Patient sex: M
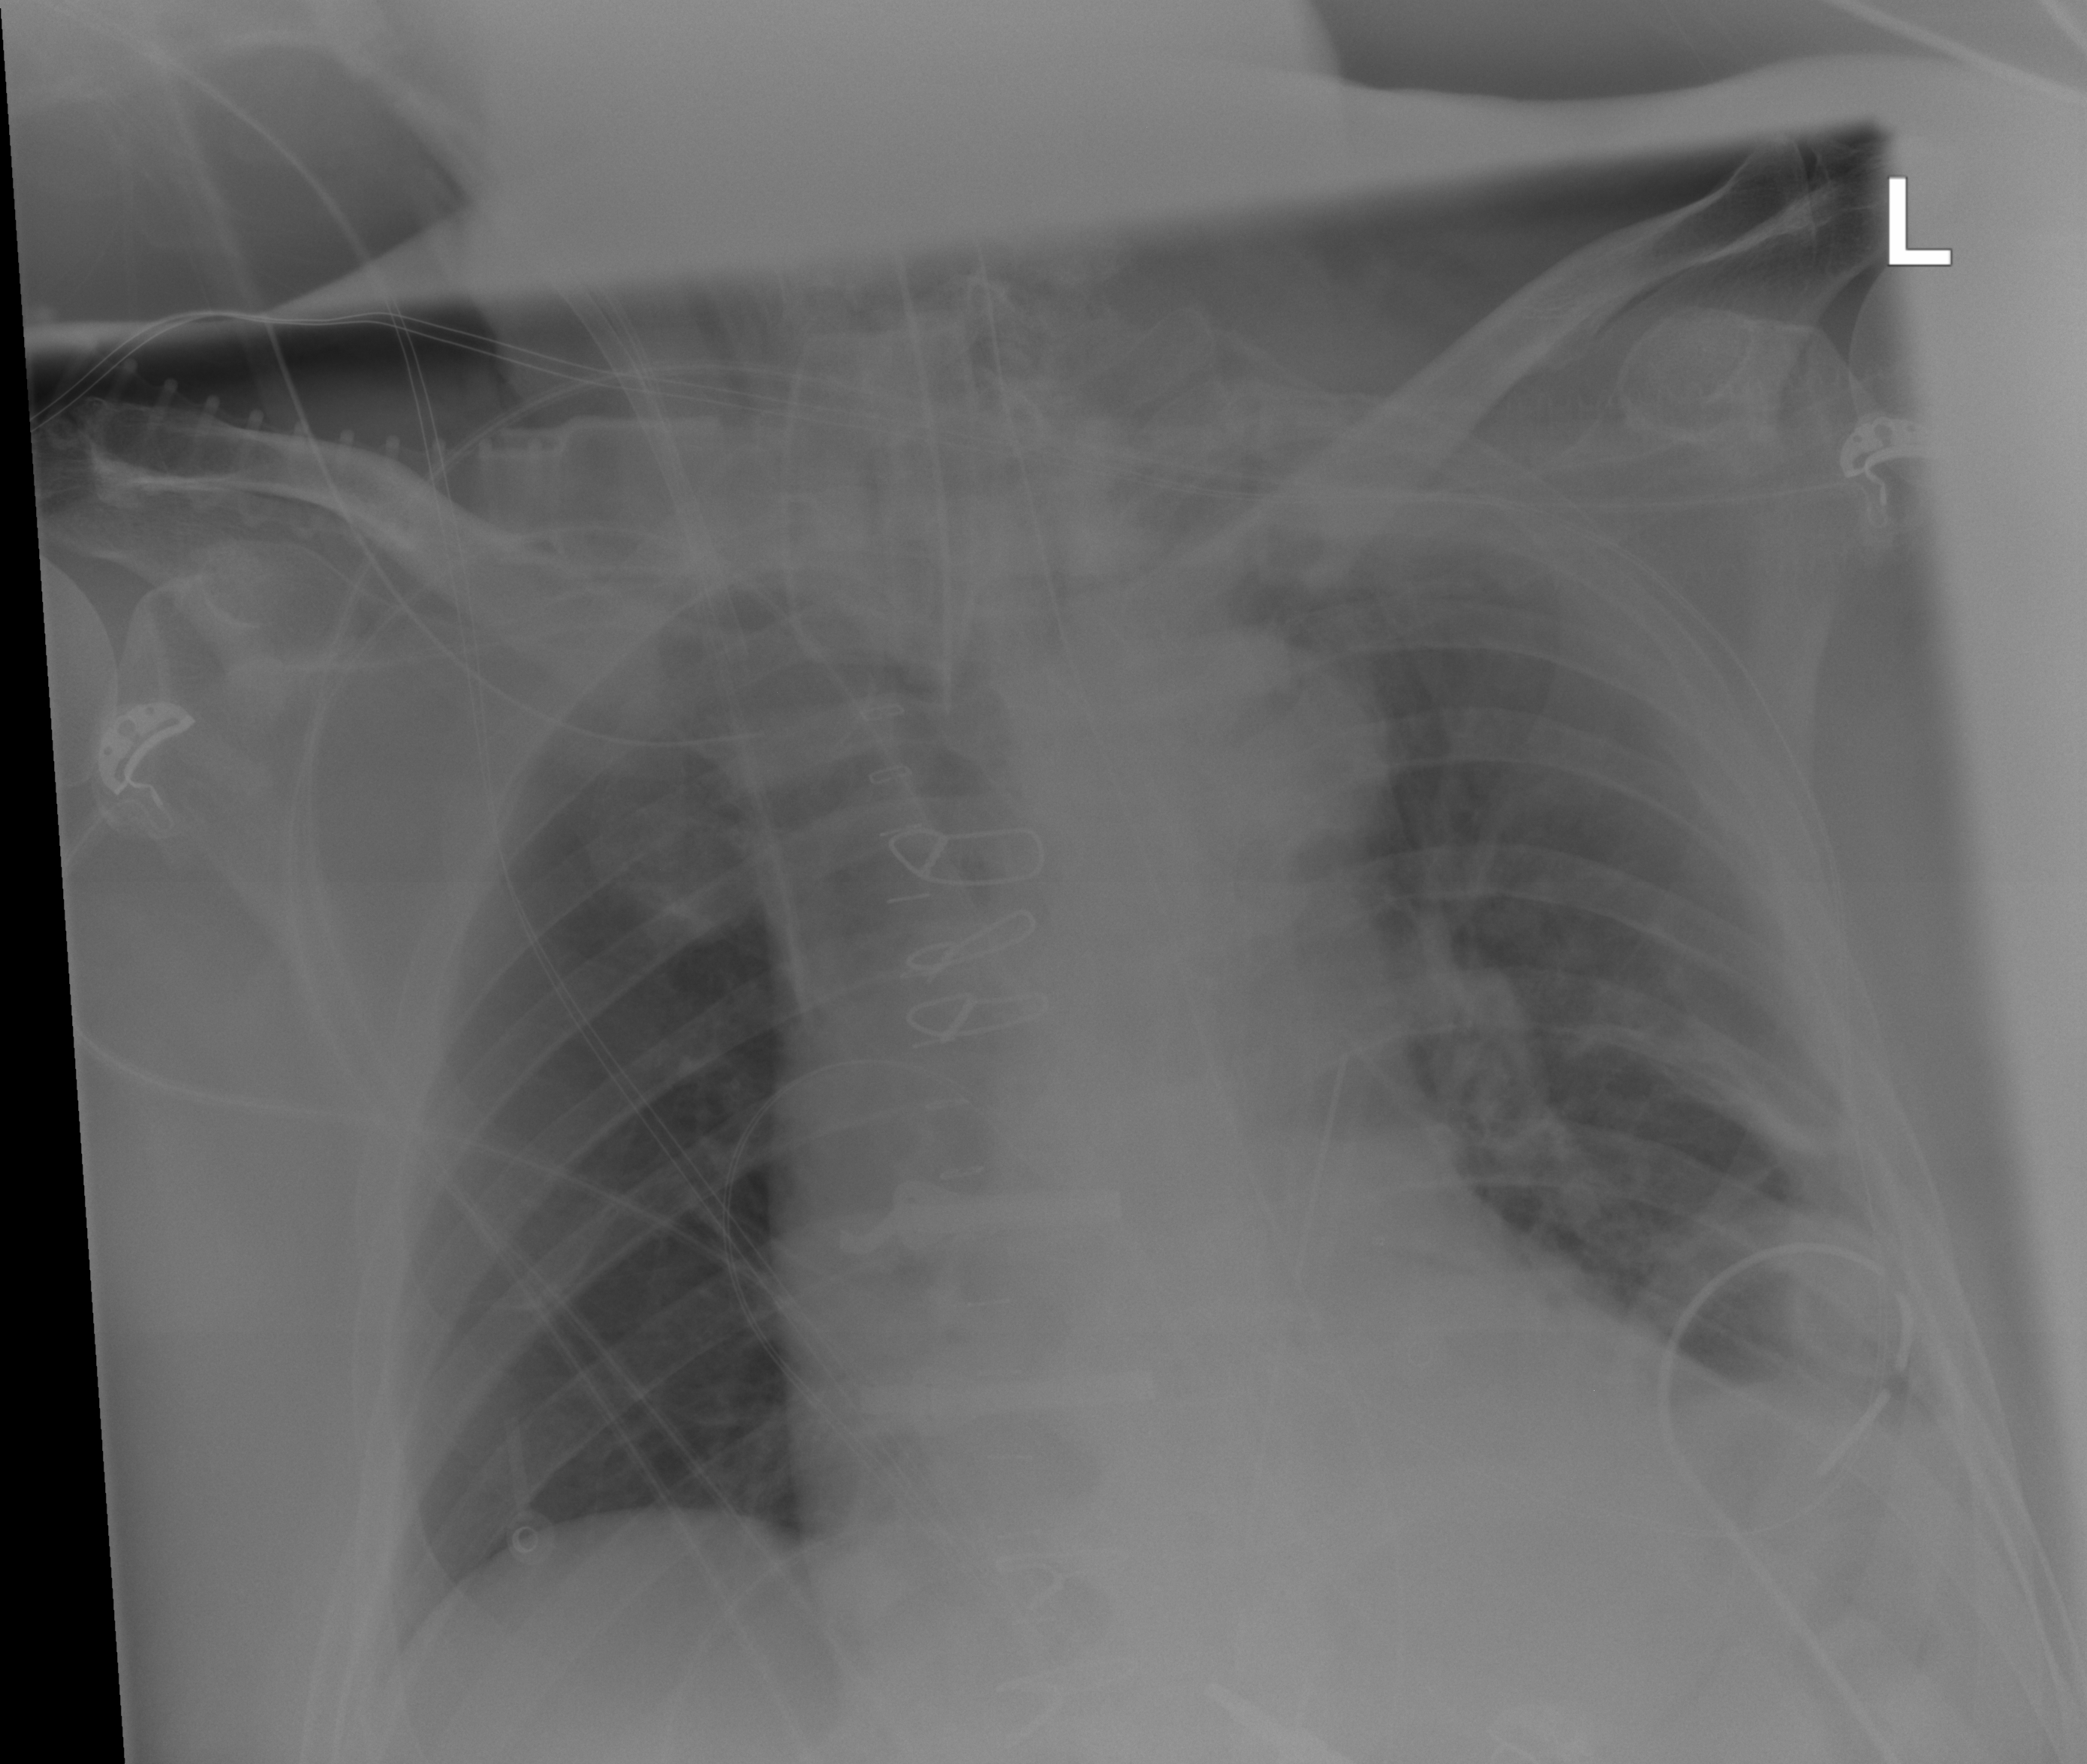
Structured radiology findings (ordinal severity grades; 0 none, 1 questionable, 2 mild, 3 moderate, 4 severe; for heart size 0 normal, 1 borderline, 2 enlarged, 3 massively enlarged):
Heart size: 1
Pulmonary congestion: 0
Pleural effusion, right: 1
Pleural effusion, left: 0
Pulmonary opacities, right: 0
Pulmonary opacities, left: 0
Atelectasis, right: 0
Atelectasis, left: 2